Field crop: maize
Growth stage: 1
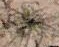
Species: salsola